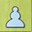
Piece: wP